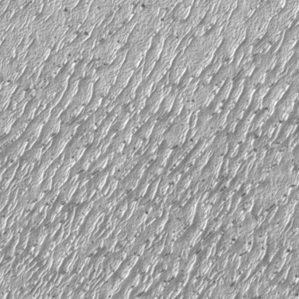
Label: frost